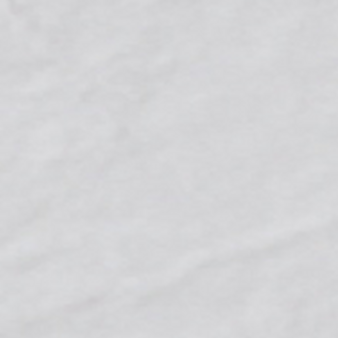
Label: other